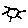
Label: sun